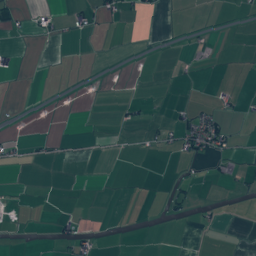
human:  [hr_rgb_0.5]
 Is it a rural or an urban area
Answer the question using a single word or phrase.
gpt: rural

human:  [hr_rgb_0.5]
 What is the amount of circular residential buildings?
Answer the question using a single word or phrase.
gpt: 0

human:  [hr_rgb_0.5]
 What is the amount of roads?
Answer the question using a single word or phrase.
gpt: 93

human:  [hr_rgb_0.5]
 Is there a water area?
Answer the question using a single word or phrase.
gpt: yes

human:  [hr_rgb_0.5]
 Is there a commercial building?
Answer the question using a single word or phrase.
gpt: yes

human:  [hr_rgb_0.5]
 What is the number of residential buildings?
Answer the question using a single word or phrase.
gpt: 277

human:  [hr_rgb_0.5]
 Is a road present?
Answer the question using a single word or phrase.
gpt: yes

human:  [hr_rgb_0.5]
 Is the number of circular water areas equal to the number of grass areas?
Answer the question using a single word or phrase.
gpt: no

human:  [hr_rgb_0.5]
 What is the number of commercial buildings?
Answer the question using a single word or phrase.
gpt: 4

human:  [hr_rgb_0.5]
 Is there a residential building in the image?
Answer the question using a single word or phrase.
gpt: yes

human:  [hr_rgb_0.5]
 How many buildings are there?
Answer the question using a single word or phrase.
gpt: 282

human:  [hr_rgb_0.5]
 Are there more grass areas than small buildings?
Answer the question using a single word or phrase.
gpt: no

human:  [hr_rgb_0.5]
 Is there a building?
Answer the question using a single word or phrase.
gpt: yes

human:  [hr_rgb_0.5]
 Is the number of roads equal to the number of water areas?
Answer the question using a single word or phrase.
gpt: no

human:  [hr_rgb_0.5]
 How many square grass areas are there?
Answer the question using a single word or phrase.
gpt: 0

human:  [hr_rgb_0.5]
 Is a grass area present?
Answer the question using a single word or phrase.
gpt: yes

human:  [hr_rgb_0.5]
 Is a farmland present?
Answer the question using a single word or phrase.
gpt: yes

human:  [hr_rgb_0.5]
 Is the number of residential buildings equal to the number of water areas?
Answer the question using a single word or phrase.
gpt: no

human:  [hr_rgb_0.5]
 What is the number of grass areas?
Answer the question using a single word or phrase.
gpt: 204

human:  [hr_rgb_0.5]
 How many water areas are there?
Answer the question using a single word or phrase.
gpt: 17

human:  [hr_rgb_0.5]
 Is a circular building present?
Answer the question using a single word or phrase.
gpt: no

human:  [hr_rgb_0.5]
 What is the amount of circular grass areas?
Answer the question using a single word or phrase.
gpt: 0

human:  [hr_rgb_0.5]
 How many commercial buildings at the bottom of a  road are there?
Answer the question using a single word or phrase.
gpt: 4

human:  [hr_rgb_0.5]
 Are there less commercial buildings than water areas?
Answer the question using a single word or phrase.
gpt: yes

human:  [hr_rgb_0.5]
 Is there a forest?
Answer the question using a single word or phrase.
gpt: yes

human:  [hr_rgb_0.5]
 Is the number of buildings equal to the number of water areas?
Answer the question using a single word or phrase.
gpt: no

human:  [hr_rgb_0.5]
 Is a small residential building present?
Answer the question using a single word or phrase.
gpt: yes

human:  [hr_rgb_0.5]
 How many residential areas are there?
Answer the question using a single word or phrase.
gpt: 5

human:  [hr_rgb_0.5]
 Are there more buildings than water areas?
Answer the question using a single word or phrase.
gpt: yes

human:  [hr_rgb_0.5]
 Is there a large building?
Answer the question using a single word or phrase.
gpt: no

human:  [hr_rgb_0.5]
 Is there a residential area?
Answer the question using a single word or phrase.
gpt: yes

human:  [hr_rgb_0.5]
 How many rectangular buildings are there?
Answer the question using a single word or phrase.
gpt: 144

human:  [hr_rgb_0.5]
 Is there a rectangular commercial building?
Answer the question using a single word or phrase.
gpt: yes

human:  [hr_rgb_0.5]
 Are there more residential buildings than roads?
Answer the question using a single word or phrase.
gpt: yes

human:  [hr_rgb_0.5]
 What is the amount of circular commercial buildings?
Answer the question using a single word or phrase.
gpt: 0

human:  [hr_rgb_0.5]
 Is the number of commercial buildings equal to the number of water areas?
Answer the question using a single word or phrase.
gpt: no

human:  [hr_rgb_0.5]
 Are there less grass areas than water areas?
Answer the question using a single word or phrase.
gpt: no

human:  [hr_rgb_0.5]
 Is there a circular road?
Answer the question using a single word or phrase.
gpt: no

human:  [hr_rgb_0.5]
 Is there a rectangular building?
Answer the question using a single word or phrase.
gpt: yes

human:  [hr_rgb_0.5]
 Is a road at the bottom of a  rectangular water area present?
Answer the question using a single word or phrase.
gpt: yes

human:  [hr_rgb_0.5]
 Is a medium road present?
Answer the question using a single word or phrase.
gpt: no

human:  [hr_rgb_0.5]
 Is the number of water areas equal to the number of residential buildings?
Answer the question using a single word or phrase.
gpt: no

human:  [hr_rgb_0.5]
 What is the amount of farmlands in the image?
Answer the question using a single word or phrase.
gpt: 50

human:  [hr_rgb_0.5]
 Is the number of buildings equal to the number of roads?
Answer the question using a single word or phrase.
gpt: no

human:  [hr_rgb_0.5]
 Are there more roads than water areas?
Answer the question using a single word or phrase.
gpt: yes

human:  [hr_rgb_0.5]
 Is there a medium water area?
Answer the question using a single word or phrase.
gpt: yes

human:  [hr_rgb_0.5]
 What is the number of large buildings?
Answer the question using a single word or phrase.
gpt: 0

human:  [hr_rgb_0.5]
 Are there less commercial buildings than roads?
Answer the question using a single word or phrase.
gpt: yes

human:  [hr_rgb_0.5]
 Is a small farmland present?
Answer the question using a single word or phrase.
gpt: yes

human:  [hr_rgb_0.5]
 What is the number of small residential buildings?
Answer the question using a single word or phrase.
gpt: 266

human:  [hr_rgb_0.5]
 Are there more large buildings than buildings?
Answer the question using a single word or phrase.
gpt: no

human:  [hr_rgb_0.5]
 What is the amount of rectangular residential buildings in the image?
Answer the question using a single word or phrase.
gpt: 141

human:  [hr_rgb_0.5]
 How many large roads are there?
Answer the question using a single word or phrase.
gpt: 0

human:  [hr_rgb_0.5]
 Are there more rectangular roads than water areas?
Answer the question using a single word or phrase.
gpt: no

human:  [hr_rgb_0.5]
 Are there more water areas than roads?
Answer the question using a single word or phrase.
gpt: no

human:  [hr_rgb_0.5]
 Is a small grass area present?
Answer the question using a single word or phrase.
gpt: yes

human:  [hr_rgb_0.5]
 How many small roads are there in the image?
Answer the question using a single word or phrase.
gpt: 93

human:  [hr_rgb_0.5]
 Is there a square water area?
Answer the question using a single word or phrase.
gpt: yes

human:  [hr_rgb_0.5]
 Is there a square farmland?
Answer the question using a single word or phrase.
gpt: no

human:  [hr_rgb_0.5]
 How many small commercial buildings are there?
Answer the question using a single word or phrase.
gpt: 3

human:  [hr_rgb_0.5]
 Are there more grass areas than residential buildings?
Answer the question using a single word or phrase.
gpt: no

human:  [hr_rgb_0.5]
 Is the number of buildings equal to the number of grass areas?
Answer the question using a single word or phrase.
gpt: no

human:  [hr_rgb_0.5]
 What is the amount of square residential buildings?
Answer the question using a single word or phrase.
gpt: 0

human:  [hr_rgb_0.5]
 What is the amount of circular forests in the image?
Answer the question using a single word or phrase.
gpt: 0